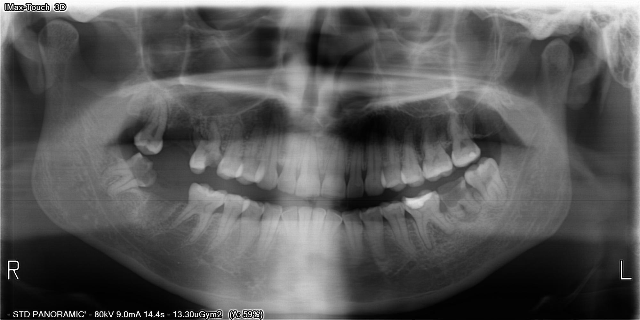
adult